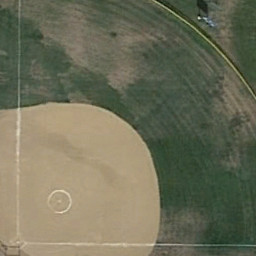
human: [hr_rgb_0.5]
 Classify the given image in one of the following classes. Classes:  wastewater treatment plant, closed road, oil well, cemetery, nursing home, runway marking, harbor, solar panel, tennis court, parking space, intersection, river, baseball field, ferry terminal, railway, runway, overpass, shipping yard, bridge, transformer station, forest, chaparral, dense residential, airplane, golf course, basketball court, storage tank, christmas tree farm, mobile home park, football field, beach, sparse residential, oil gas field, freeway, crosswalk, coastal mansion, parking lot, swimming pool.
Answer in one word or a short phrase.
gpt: baseball field